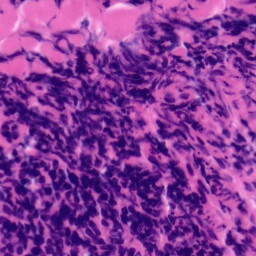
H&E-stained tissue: Tonsil